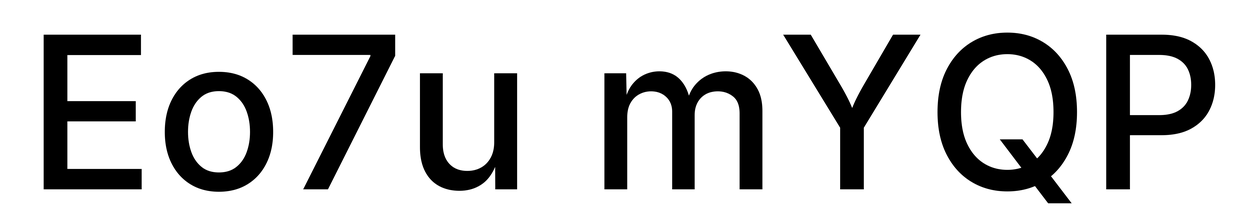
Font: Inter_Medium